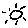
Label: sun